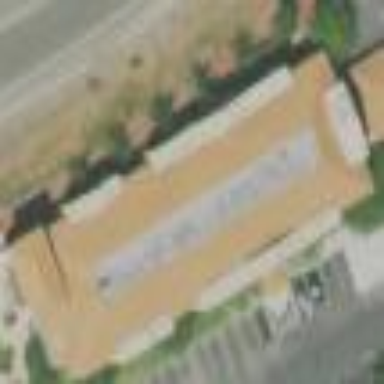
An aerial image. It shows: Hotel building.